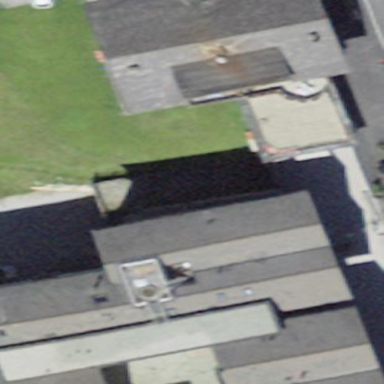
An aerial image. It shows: Building.